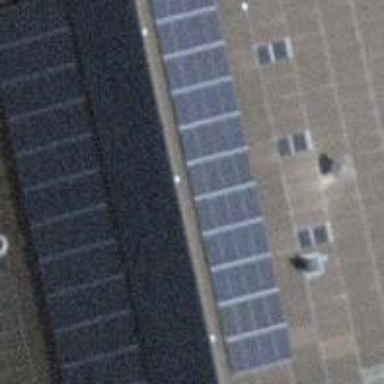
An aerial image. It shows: Solar power generator using photovoltaic panels.